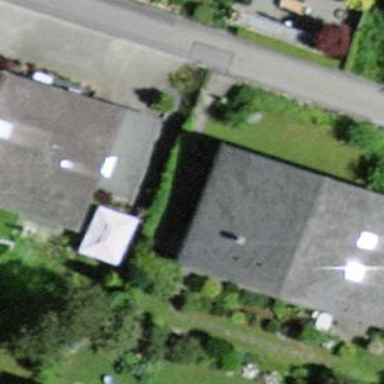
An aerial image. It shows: Residential building.